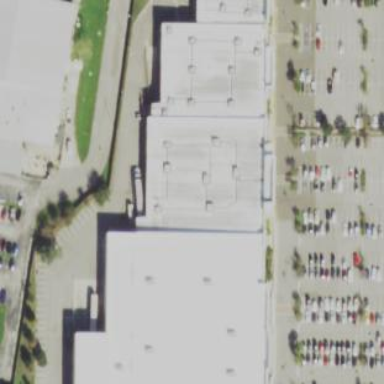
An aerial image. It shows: Department store building.